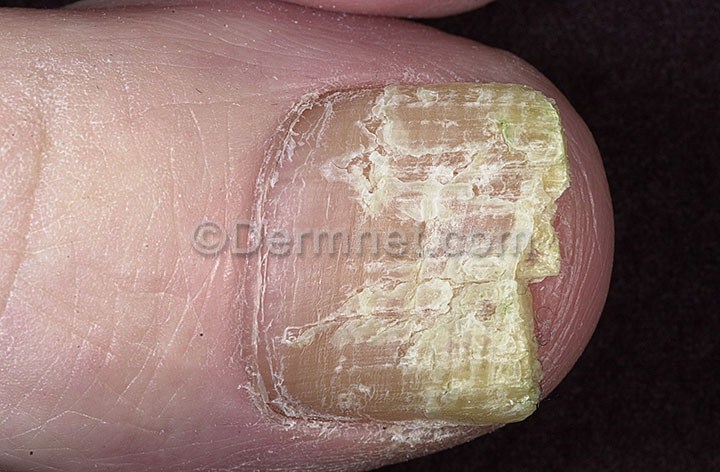
Disease: Nail Fungus and other Nail Disease